Question: I'm trying to build two 'ListView' objects within a 'StackPanel' and have all of the 'ItemTemplate' Tiles "touch" each other (meaning no margin or padding within the 'ListView's). It seems that Windows 8 Metro has some sort of built-in padding/margin. How do I remove these or set them to '0'?
Here is my code:
'''
<StackPanel x:Name="teesSP"
HorizontalAlignment="Left"
Orientation="Horizontal"
VerticalAlignment="Top" >
<ListView x:Name="timesLV1"
SelectionMode="Multiple"
SelectionChanged="timesLV_Click"
ItemTemplate="{StaticResource TimeTileTemplate}">
<ListView.ItemContainerStyle>
<Style TargetType="ListViewItem">
<Setter Property="Padding" Value="0"/>
<Setter Property="Margin" Value="0"/>
</Style>
</ListView.ItemContainerStyle>
</ListView>
<ListView x:Name="timesLV2"
SelectionMode="Multiple"
SelectionChanged="timesLV_Click"
ItemTemplate="{StaticResource TimeTileTemplate}">
<ListView.ItemContainerStyle>
<Style TargetType="ListViewItem">
<Setter Property="Padding" Value="0"/>
<Setter Property="Margin" Value="0"/>
</Style>
</ListView.ItemContainerStyle>
</ListView>
</StackPanel>
'''
My 'ItemTemplate' is:
'''
<DataTemplate x:Key="TimeTileTemplate">
<Grid HorizontalAlignment="Center" Background="White" >
<Border BorderBrush="Black" BorderThickness="2" >
<StackPanel Margin="0,0,0,0" Orientation="Horizontal"
Width="130" Height="60" VerticalAlignment="Center" >
<TextBlock Margin="2,0,0,0" TextWrapping="Wrap"
Style="{StaticResource ItemSubtitleStyle}"
VerticalAlignment="Center"
HorizontalAlignment="Left"
Text="{Binding startTime}" Width="70" />
<TextBlock TextWrapping="Wrap"
Style="{StaticResource ItemTitleStyle}"
VerticalAlignment="Center"
HorizontalAlignment="Right"
Text="{Binding startHole}" Width="40" />
</StackPanel>
</Border>
</Grid>
</DataTemplate>
'''
...and it renders the following:

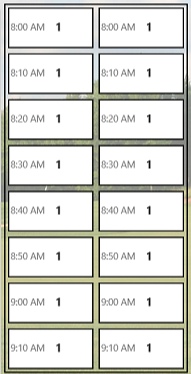
Answer: You should supply a negative 'Margin':
'''
<ListView.ItemContainerStyle>
<Style TargetType="ListViewItem">
<Setter Property="HorizontalContentAlignment" Value="Left" />
<Setter Property="VerticalContentAlignment" Value="Center" />
<Setter Property="Margin" Value="0,0,0,-8" />
</Style>
</ListView.ItemContainerStyle>
'''